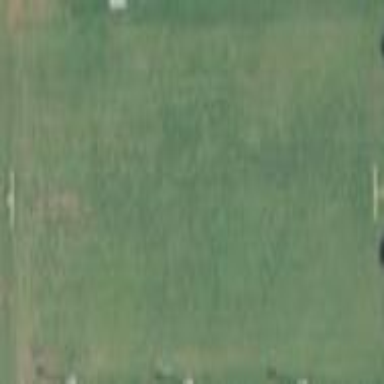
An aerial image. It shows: Pitch for American football.